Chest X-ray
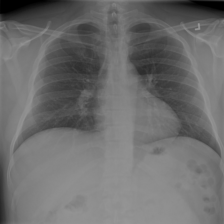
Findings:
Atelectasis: negative
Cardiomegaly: negative
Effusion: negative
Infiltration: negative
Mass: negative
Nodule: negative
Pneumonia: negative
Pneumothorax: negative
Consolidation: negative
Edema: negative
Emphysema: negative
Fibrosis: negative
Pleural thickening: negative
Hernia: negative